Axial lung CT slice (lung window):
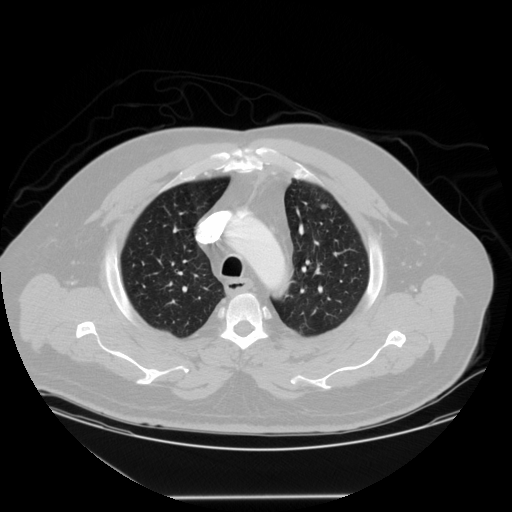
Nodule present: yes
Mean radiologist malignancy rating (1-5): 2.333